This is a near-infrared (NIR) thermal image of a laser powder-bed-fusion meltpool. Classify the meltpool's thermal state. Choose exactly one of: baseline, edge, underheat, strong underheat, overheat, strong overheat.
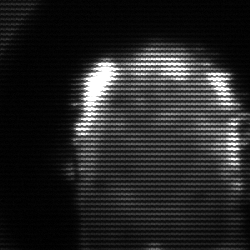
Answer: baseline